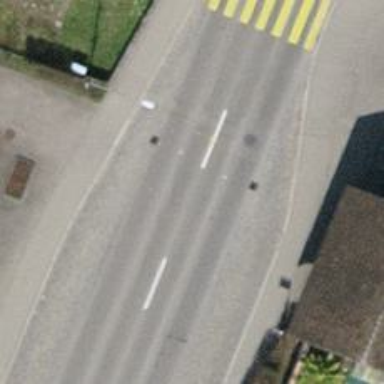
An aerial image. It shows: Public transport stop position.